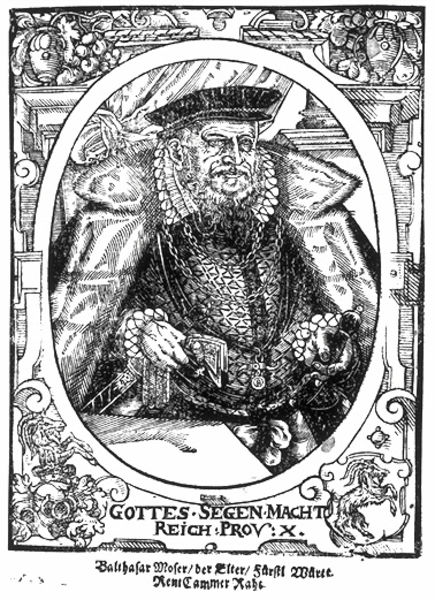
Titel: Bildnis des Balthasar Moser
Künstler: Hans Ulrich Alt
Institution: (Seriendruck)
Schlagwörter: gott, mann, umhang, weiß, blumen, hut, nase, schmuck, schwarz, skizze, tisch, zeichnung, tier, muster, ornament, alt, bart, mütze, architektur, bärtig, gesicht, kragen, pelz, rahmen, rembrandt, vollbart, bildnis, halskrause, herr, hände, portrait, porträt, vorhang, gold, mantel, reich, adel, kaufmann, brustbild, frontal, renaissance, kreis, oval, pferd, rund, rundbild, früchte, ranken, stilleben, deutschland, kopfbedeckung, holzschnitt, schrift, papier, ecke, haltung, stab, kette, grafik, graphik, könig, karikatur, dick, inschrift, ornamente, verzierung, vasen, deutsch, bauch, ring, strauß, buch, medaillon, geld, druck, schnitt, holzstich, radierung, stich, barrett, schwarzweiß, schwert, text, ketten, bürger, pelzjacke, scherpe, herrscher, krause, fürst, rüstung, wappen, schnörkel, barett, pelzkragen, pelzmantel, pfarrer, voluten, wohlhabend, wams, general, segen, reichtum, macht, karl, prunk, kupferstich, bock, ziegenbock, verzierungen, beamter, moser, da vinci, fugger, voll, reformation, elipse, ältere, verzeirungen, gottes, helmzier, balthasar, pomp, wittenberg, bandelwerk, rollwerk, scharpe, wanst, baret, ovalbild, hofer, balthasar moser, gottes segen macht reich, reicht, 16. jahrhundert, gottes segen, w, fettwanst, dickwanst, herrschers